You are looking at raw rotor-rig vibration samples arranged as a grayscale image. Classify the rotor condition as one of: normal, misalignment, unbalance, looseness.
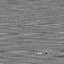
Answer: misalignment